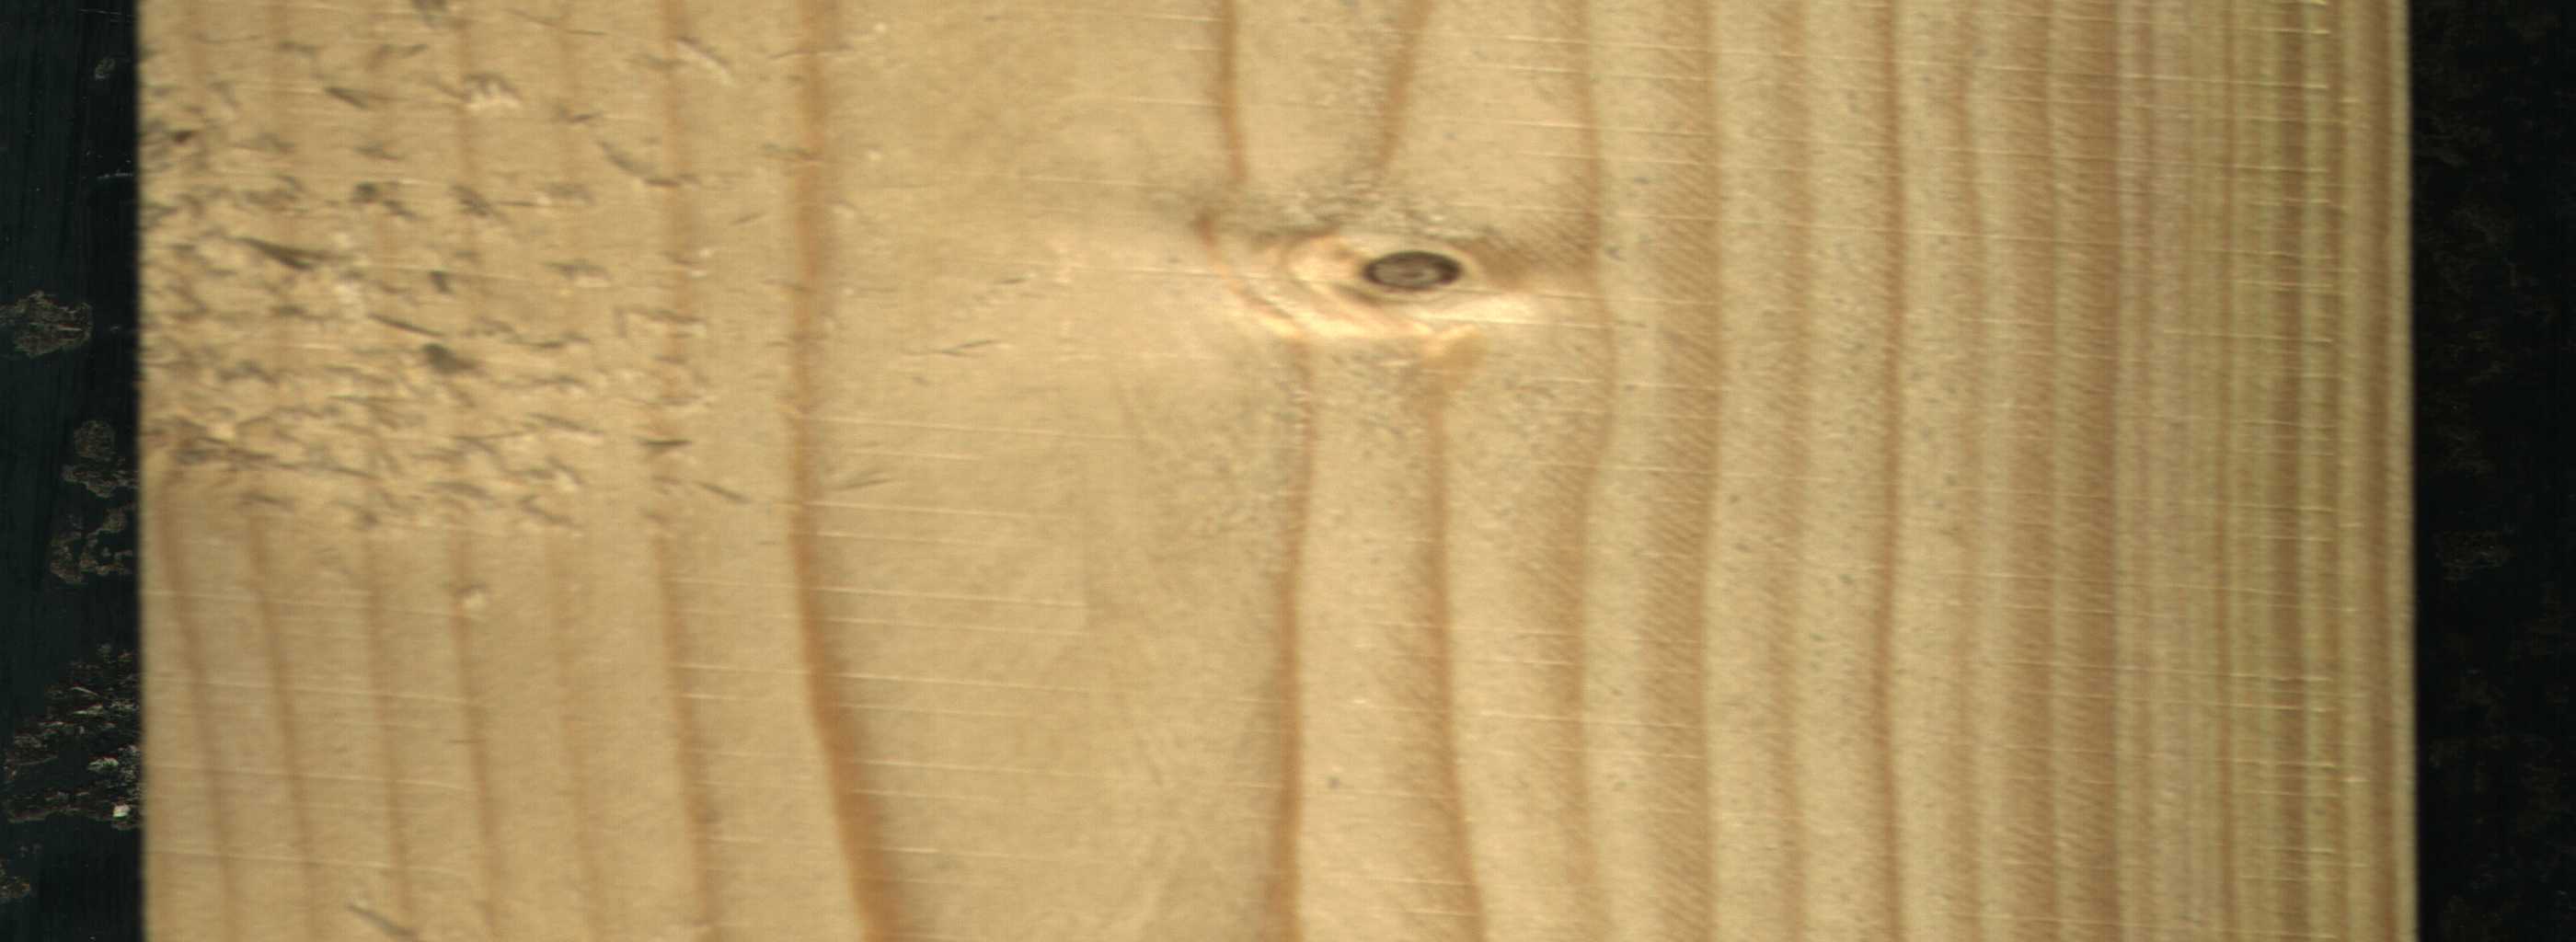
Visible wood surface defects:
Live_Knot